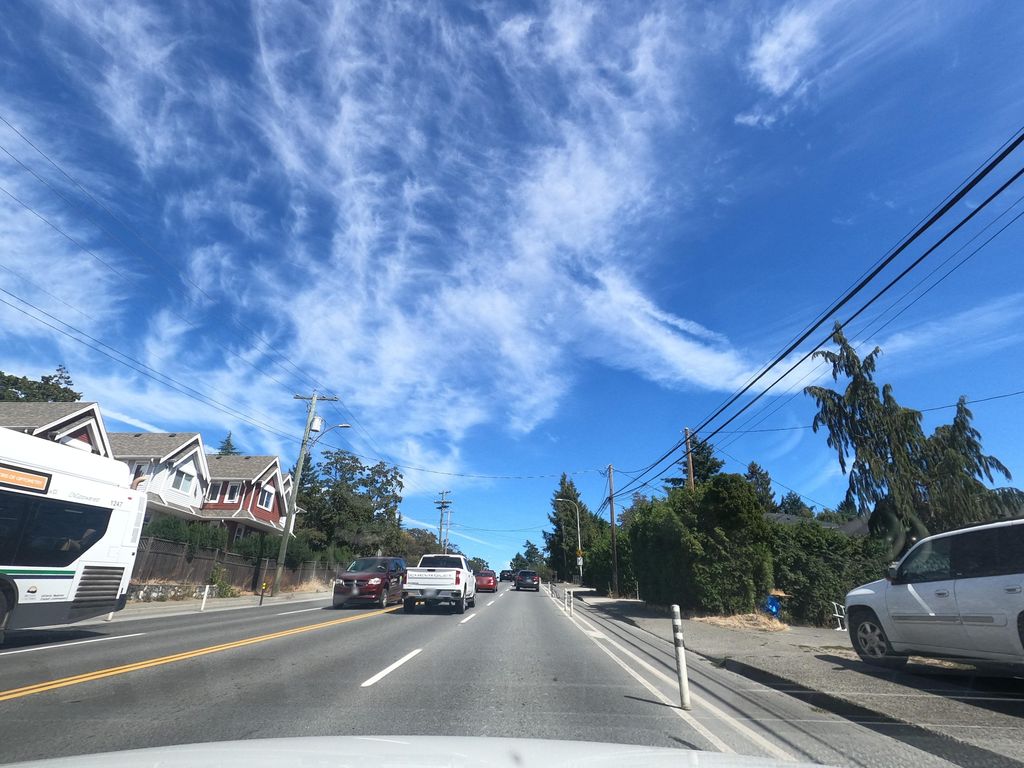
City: victoria